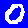
Digit: 0